【题型】解答题　【知识点】解析几何　【难度】medium
已知椭圆$C$: $\dfrac{x^2}{a^2}+\dfrac{y^2}{b^2}=1(a>b>0)$的离心率为$\dfrac{\sqrt{2}}{2}$，斜率为$2$的直线$l$与$x$轴交于点$M$，$l$与$C$交于$A$，$B$两点，$D$是$A$关于$y$轴的对称点. 当$M$与原点$O$重合时，$\triangle ABD$面积为$\dfrac{16}{9}$.

(1) 求$C$的方程；

(2) 当$M$异于$O$点时，记直线$BD$与$y$轴交于点$N$，求$\triangle OMN$周长的最小值.
【解答】
\vspace{8pt}
\textbf{【详解】}
(1) 当$M$与原点$O$重合时，可设$A(x_0,y_0)$，则有$B(-x_0,-y_0)$、$D(-x_0,y_0)$，

且$y_0=2x_0$，即有$AD\perp BD$，

则$S_{\triangle ABD}=\dfrac{1}{2}|AD|\cdot|BD|=\dfrac{1}{2}(x_0+x_0)(y_0+y_0)=\dfrac{16}{9}$，

即$4x_0^2=\dfrac{16}{9}$，又$x_0>0$，故$x_0=\dfrac{2}{3}$，则$y_0=\dfrac{4}{3}$，

即有$\dfrac{4}{9a^2}+\dfrac{16}{9b^2}=1$，由离心率为$\dfrac{\sqrt{2}}{2}$，即$\dfrac{c}{a}=\dfrac{\sqrt{2}}{2}$，

则$a^2=2c^2=b^2+c^2$，故$a^2=2b^2$，即有$\dfrac{4}{18b^2}+\dfrac{16}{9b^2}=1$，

解得$b^2=2$，故$a^2=4$，即$C$的方程为$\dfrac{x^2}{4}+\dfrac{y^2}{2}=1$；

(2) 设直线$l$方程为$y=2x+t$，令$y=0$，有$x=-\dfrac{t}{2}$，即$x_M=-\dfrac{t}{2}$，

设点$A(x_1,y_1)$、$B(x_2,y_2)$，则$D(-x_1,y_1)$，

联立直线与椭圆方程：$\begin{cases}y=2x+t\\\dfrac{x^2}{4}+\dfrac{y^2}{2}=1\end{cases}$，消去$y$有$9x^2+8tx+2t^2-4=0$，

$\Delta=64t^2-36(2t^2-4)=144-8t^2>0$，即$-3\sqrt{2}<t<3\sqrt{2}$，

有$x_1+x_2=\dfrac{-8t}{9}$，$x_1x_2=\dfrac{2t^2-4}{9}$，

$l_{BD}$为$y=\dfrac{y_1-y_2}{-x_1-x_2}(x-x_2)+y_2$，

令$x=0$，故$y_N=\dfrac{-x_2y_1+x_2y_2}{-x_1-x_2}+y_2=\dfrac{x_2y_1-x_2y_2+x_1y_2+x_2y_2}{x_1+x_2}=\dfrac{x_2y_1+x_1y_2}{x_1+x_2}$，

由$y=2x+t$，故$\dfrac{x_2y_1+x_1y_2}{x_1+x_2}=\dfrac{x_2(2x_1+t)+x_1(2x_2+t)}{x_1+x_2}=\dfrac{4x_1x_2}{x_1+x_2}+t$，

其中$\dfrac{x_1x_2}{x_1+x_2}=\dfrac{\dfrac{2t^2-4}{9}}{\dfrac{-8t}{9}}=-\dfrac{t}{4}+\dfrac{1}{2t}$，即$y_N=4\left(-\dfrac{t}{4}+\dfrac{1}{2t}\right)+t=\dfrac{2}{t}$，

则$C_{\triangle OMN}=|y_N|+|x_M|+\sqrt{|y_N|^2+|x_M|^2}=\dfrac{2}{|t|}+\dfrac{|t|}{2}+\sqrt{\dfrac{4}{t^2}+\dfrac{t^2}{4}}$

$\geqslant 2\sqrt{\dfrac{2}{|t|}\cdot\dfrac{|t|}{2}}+\sqrt{2\sqrt{\dfrac{4}{t^2}\cdot\dfrac{t^2}{4}}}=2+\sqrt{2}$，

当且仅当$t=\pm2$时等号成立，

故$\triangle OMN$周长的最小值为$2+\sqrt{2}$.

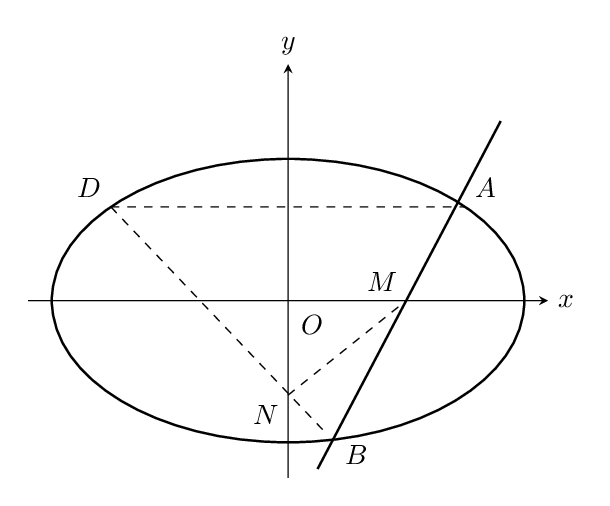
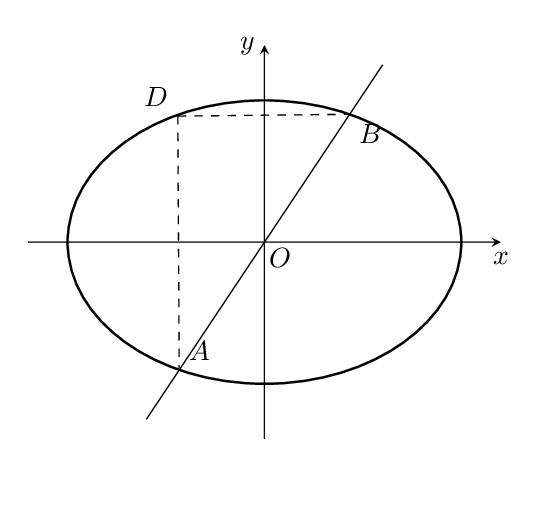